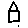
Label: house